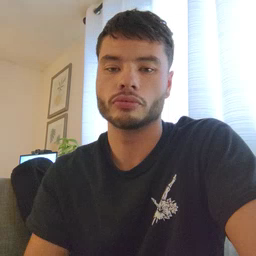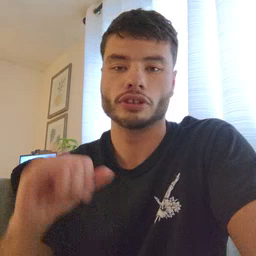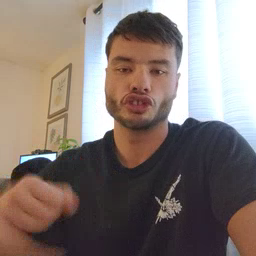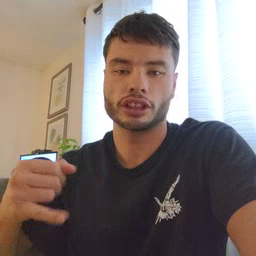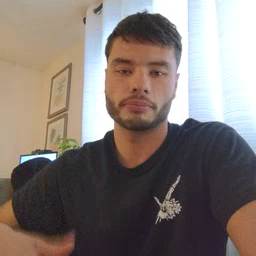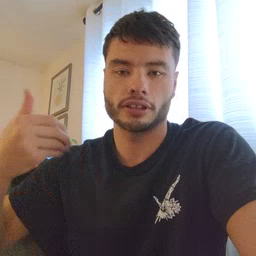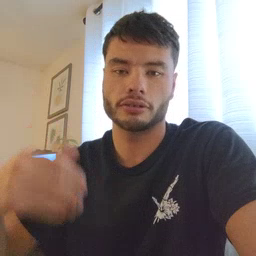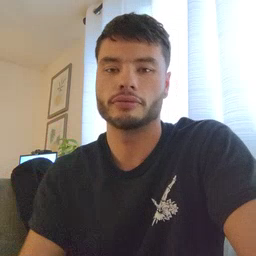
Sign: jeans